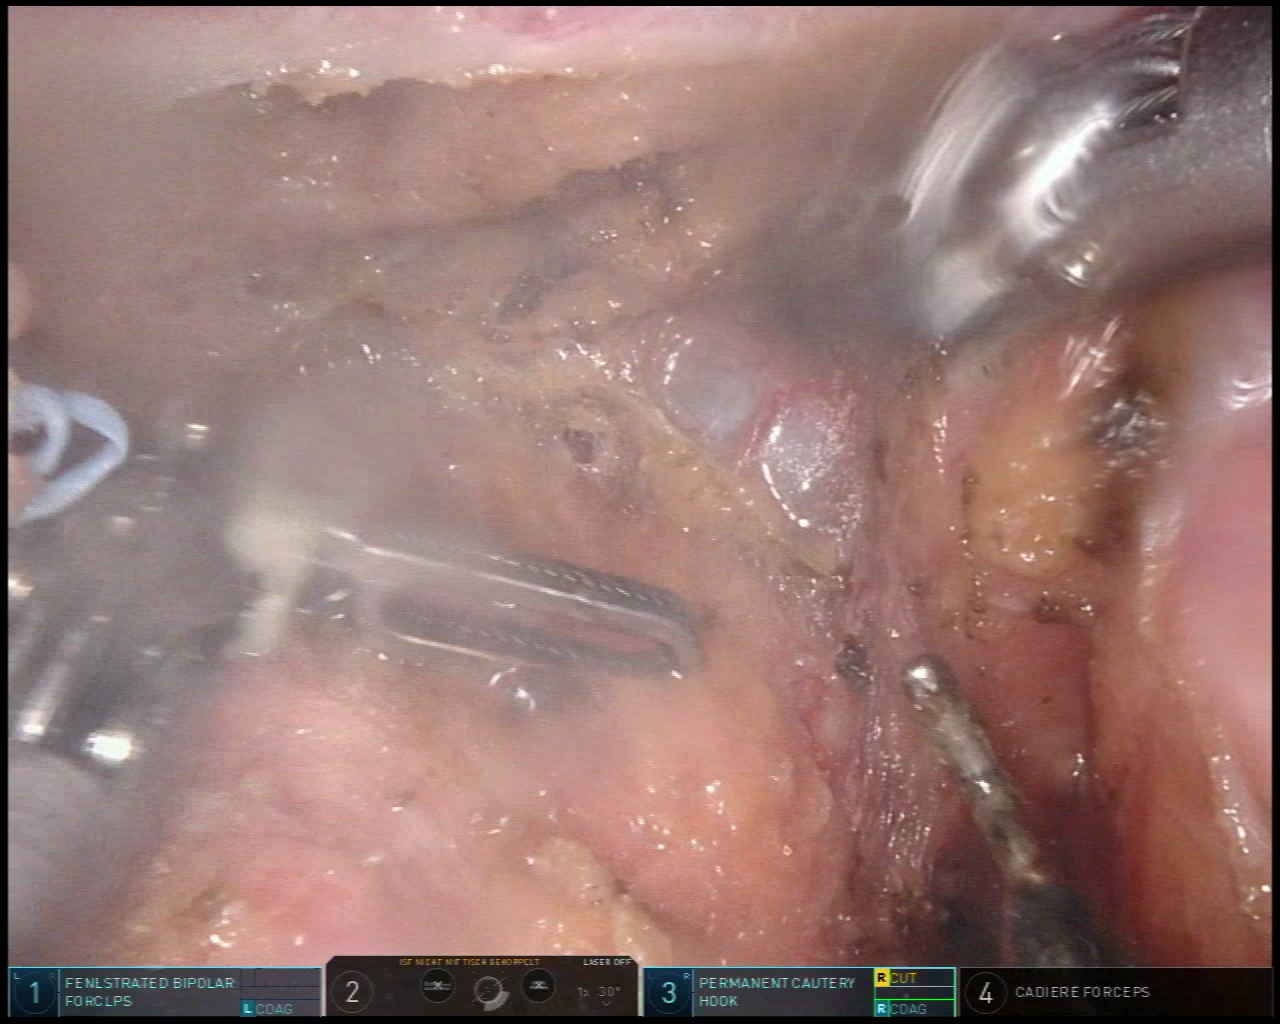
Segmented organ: vesicular_glands
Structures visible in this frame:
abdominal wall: no
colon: no
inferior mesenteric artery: no
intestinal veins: no
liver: no
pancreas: no
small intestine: no
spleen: no
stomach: no
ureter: no
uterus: no
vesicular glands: yes